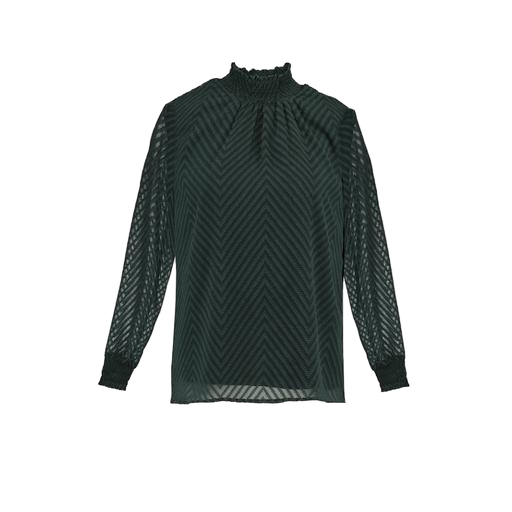
high-neck top, high-neck blouse, green plus size mock-neck top only macy, white background